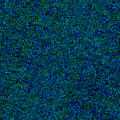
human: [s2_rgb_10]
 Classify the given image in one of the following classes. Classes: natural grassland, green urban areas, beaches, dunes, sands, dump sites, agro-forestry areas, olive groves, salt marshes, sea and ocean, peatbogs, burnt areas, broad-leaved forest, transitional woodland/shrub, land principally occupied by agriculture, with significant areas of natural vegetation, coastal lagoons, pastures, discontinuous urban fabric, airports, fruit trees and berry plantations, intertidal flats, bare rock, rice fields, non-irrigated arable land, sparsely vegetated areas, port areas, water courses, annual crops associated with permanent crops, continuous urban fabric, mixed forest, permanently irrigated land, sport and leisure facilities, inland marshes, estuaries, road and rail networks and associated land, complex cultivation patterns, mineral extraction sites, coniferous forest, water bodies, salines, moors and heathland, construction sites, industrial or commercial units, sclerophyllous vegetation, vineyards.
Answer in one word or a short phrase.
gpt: sea and ocean